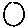
Label: circle